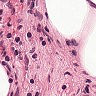
Metastatic tissue present: no